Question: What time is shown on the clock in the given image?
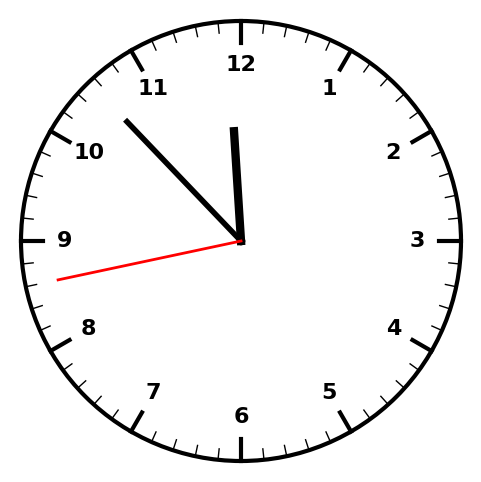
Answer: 11:52:43